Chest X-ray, AP view. Patient: 41 years old, sex M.
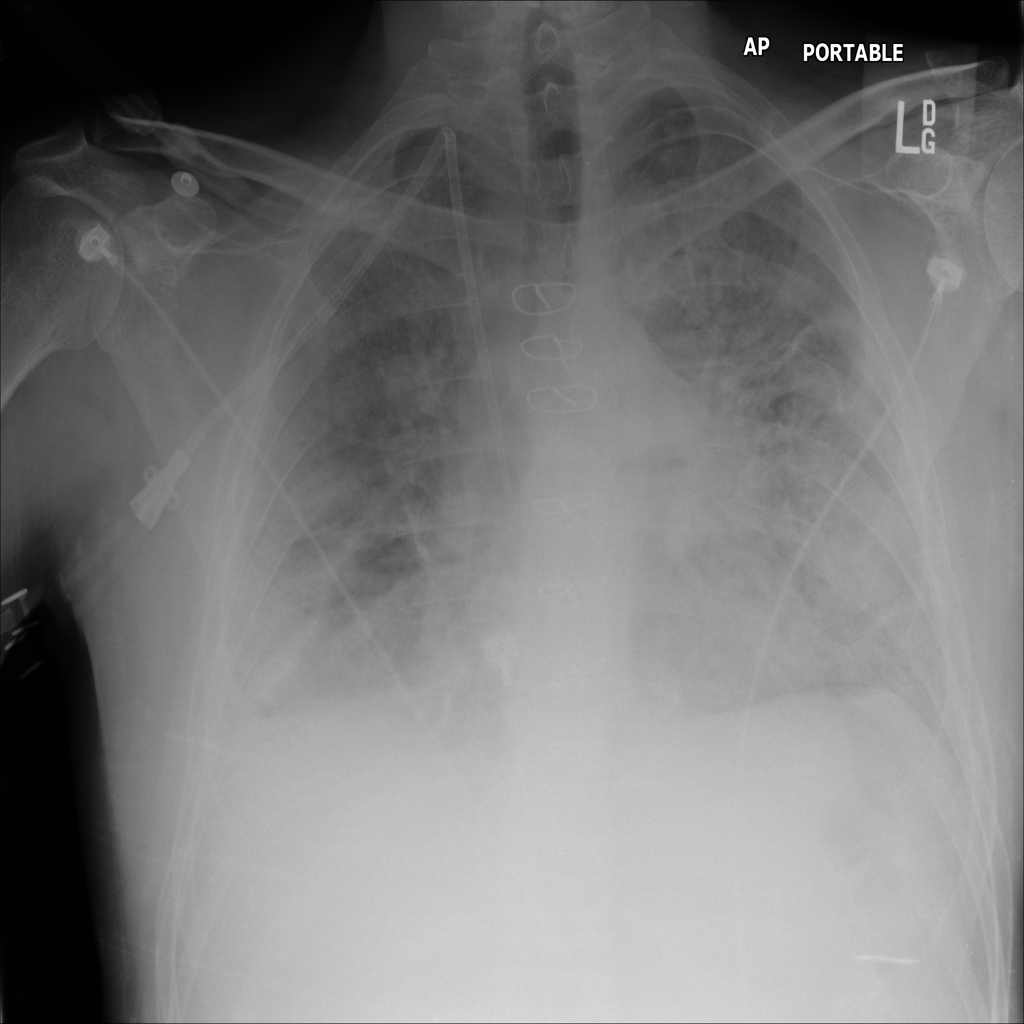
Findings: Edema, Nodule